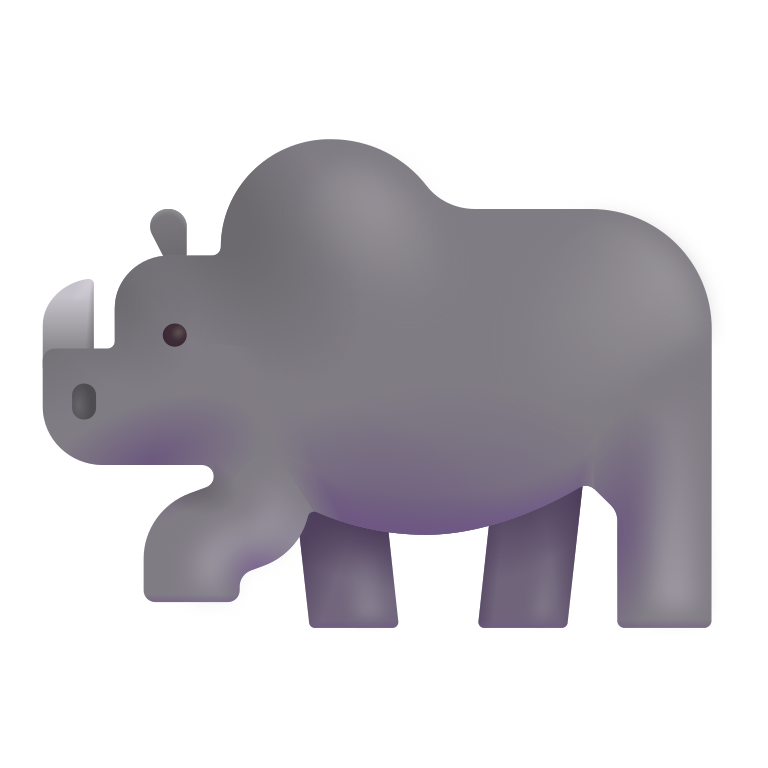
rhinoceros color